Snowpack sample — Buffalo Mountain, Silverthorne, Colorado, USA (1/25/25, 10:11 AM MST)
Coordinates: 39.6222, -106.1139
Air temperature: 22 °F
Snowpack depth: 110 cm
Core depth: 10 cm
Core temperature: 46.4 °F
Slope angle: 12°, slope face: 102°
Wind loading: high
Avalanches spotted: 0
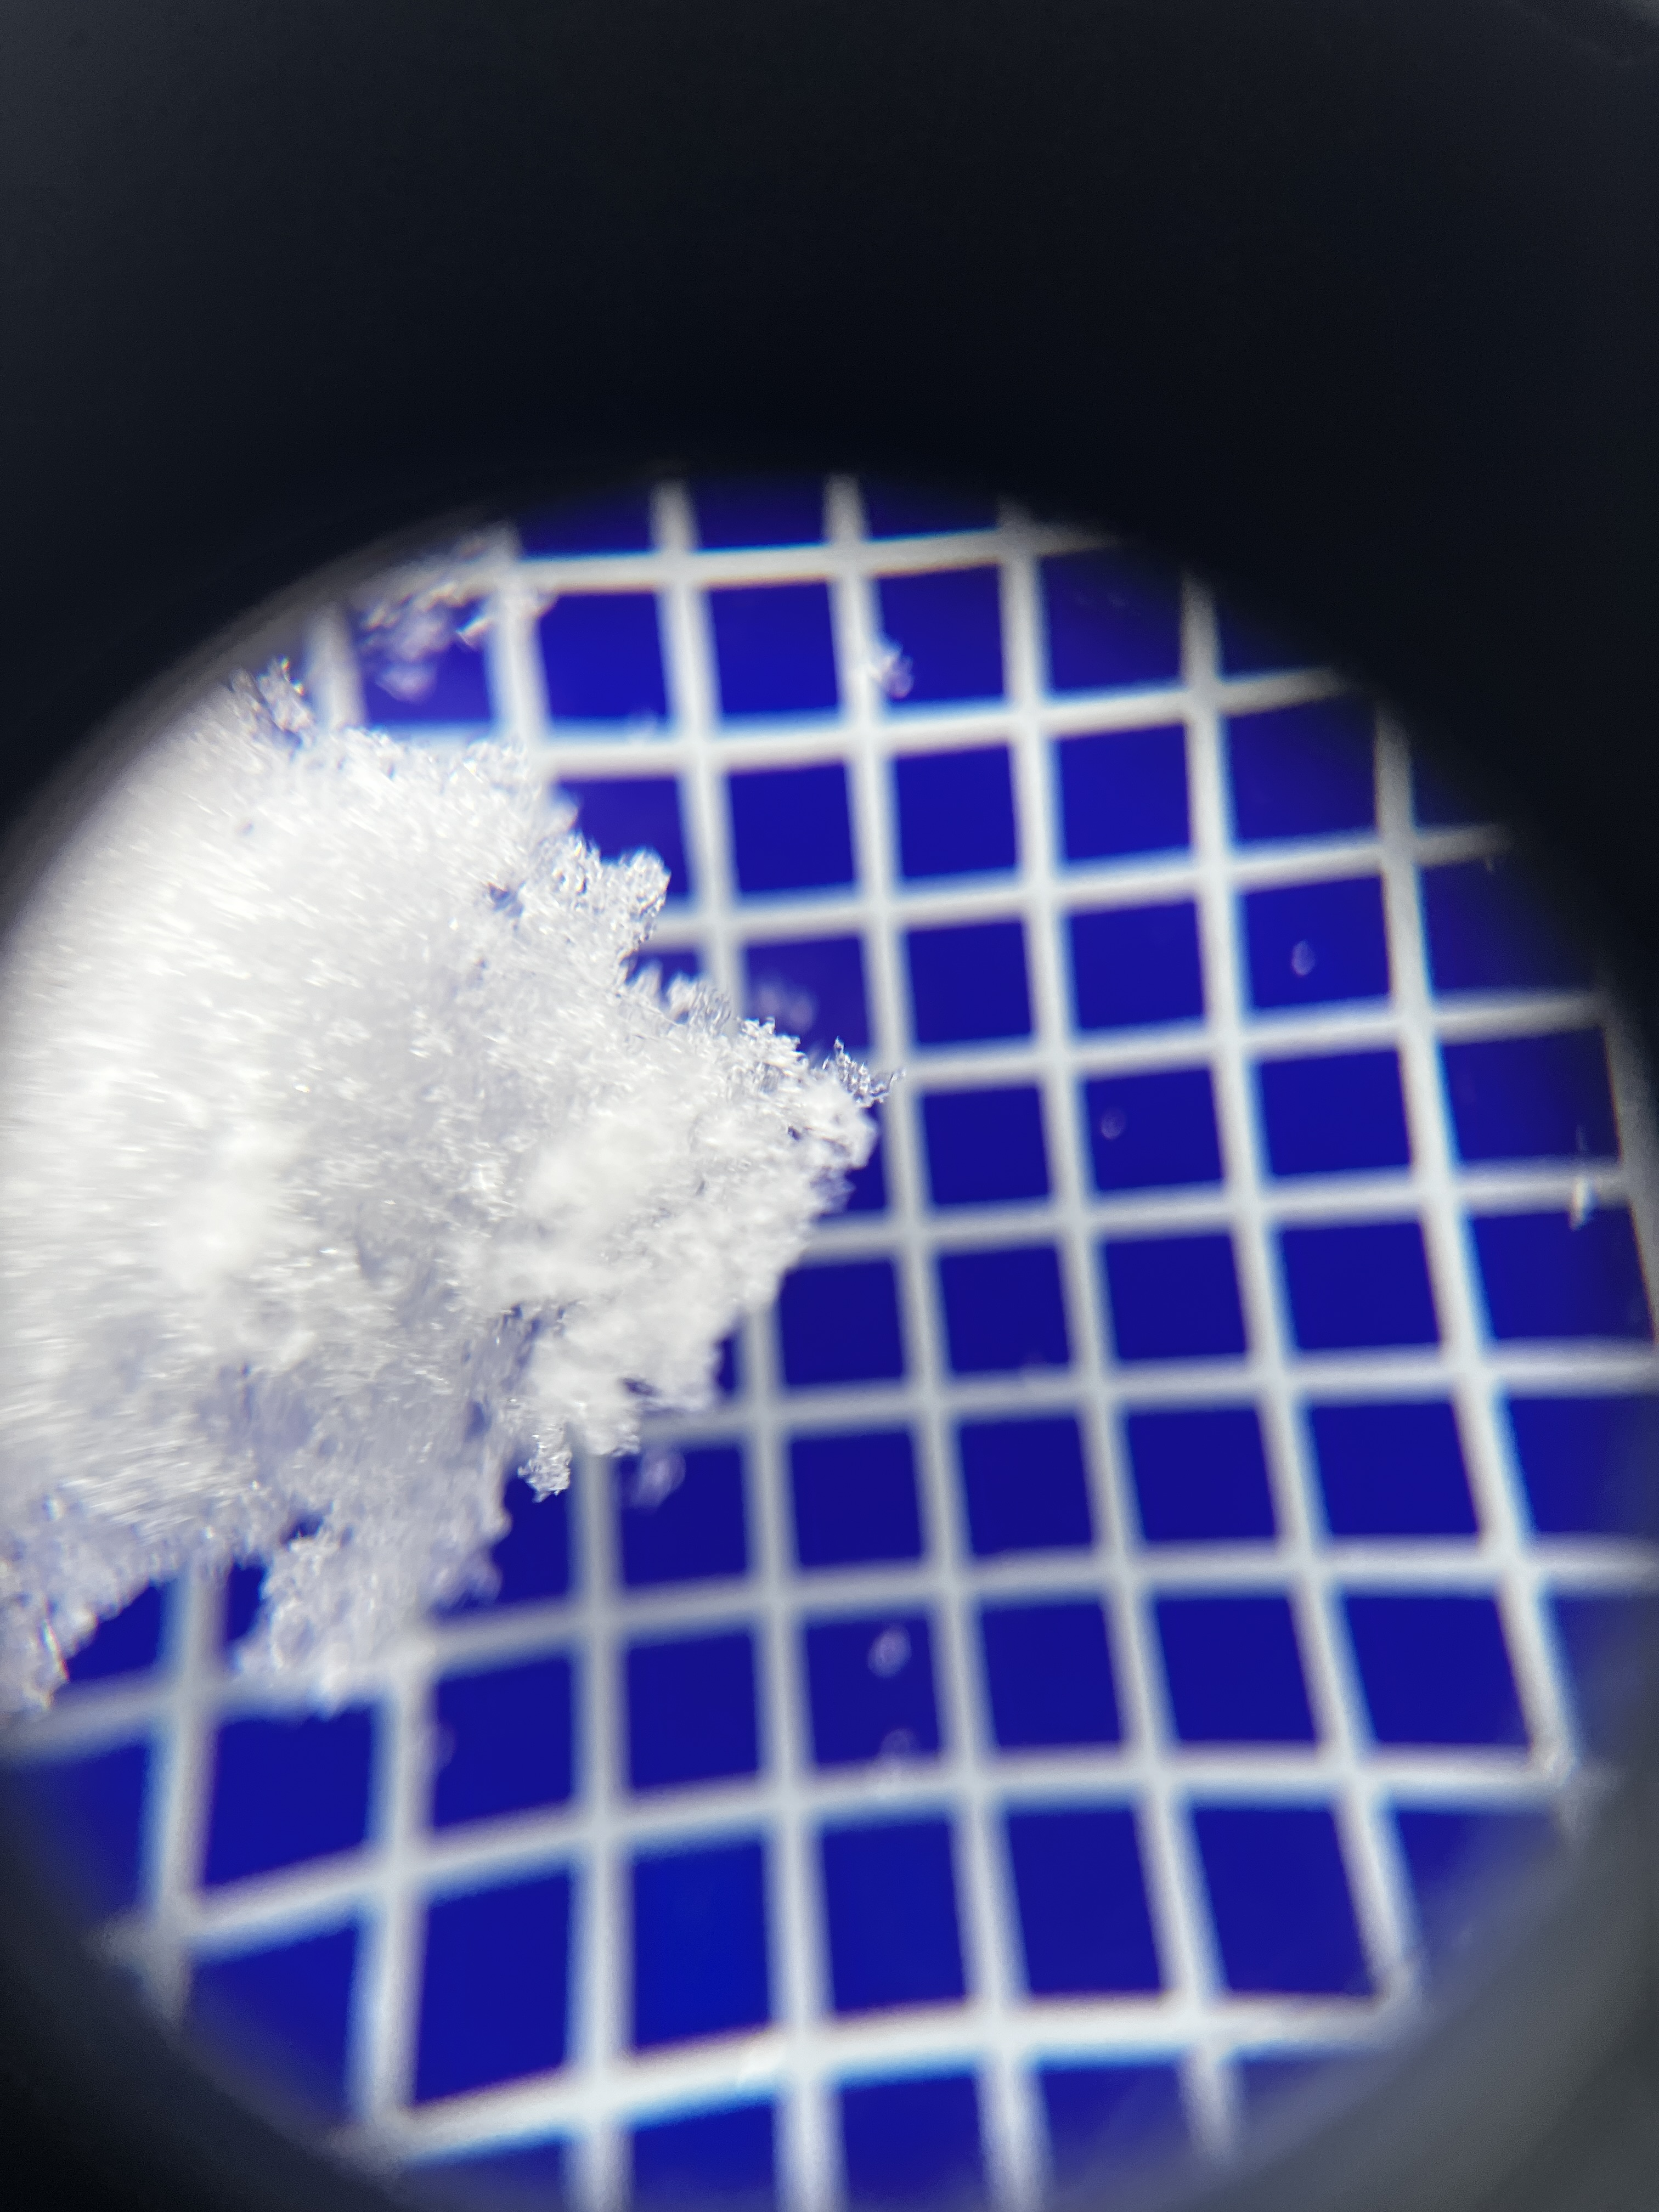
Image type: magnified_profile
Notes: No avalanches nearby, collected on the outskirts of a fire break 15 meters from the treeline, on way to Buffalo and Red Mountain